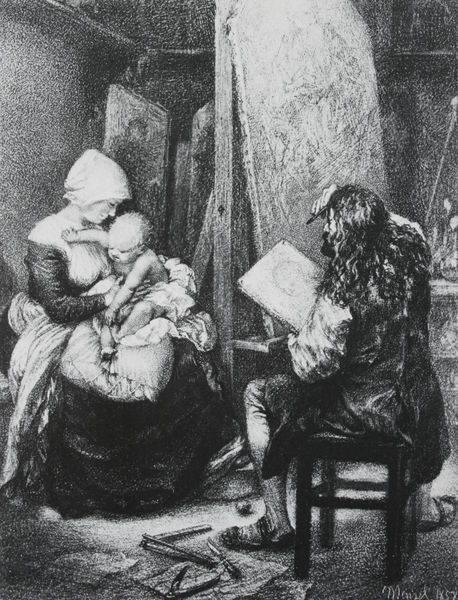
Titel: Albrecht Dürer malt im Atelier eine Bürgersfrau mit Kind als Madonna
Künstler: Adolph Menzel
Standort: Berlin
Institution: Staatliche Museen zu Berlin, Kupferstichkabinett
Schlagwörter: dunkel, fuß, gemälde, hand, kopf, mann, nackt, schatten, weiß, frauen, menschen, mädchen, sitzen, frau, frisur, grau, haar, hell, hintergrund, kleid, licht, nase, profil, raum, schwarz, skizze, stuhl, szene, zeichnung, zimmer, tuch, ball, haube, malerei, rock, bart, regal, wand, arm, arme, augen, bluse, lang, messer, bild, bildnis, gesten, hände, portrait, porträt, signatur, boden, gewand, haare, lange haare, sitzend, stoff, decke, familie, kind, mutter, instrumente, locken, beine, schürze, bein, holzschnitt, magd, bilder, papier, modell, mieder, studie, grafik, baby, hocker, schemel, kissen, polster, kopftuch, atelier, maler, staffelei, menzel, kammer, faltenwurf, schoß, knie, wei, fussboden, amme, kohle, druck, schnitt, schwarzweiss, radierung, stich, künstler, leinwand, kunst, malen, pinsel, stift, werkzeug, zeichnen, christus, jesus, dürer, bild im bild, malutensilien, stafelei, skizzenbuch, entwürfe, vorlage, skizzen, maria, kupferstich, madonna, zeichner, nachdenklichkeit, unruhig, nürnberg, säugling, zeichenstift, stifte, jesuskind, protrait, zirkel, albrecht dürer, maleratelier, werkzeuge, papiert, frau mit kind, malprozess, köpfchen, 1857, ganre, ganremalerei, porträtist